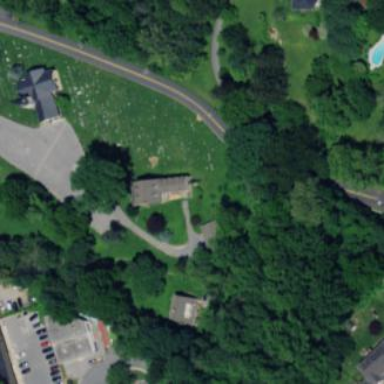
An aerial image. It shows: Cemetery.